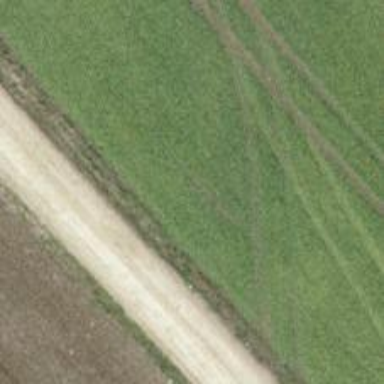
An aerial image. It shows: Gravel track with grade 2 tracktype.